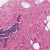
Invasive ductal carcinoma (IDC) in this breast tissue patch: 0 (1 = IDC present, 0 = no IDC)